Question: I have one edittext on my application and i want soft keyboard on emulator. But problems is its not showing keyboard.
I have tried so many things but its not use full to me :-
'''
InputMethodManager imm = (InputMethodManager) getSystemService(Context.INPUT_METHOD_SERVICE);
imm.showSoftInput(tee_tea_edit_text, InputMethodManager.SHOW_IMPLICIT);
'''
alredy click on this
'''
Edit your AVD, add "Keyboard Support" and change the value to no.
Restart your AVD making sure that you wipe user data. Your keyboard will popup now.
'''
So many things try but not use full to me.
<URL>
<URL>
My avd image is below:-

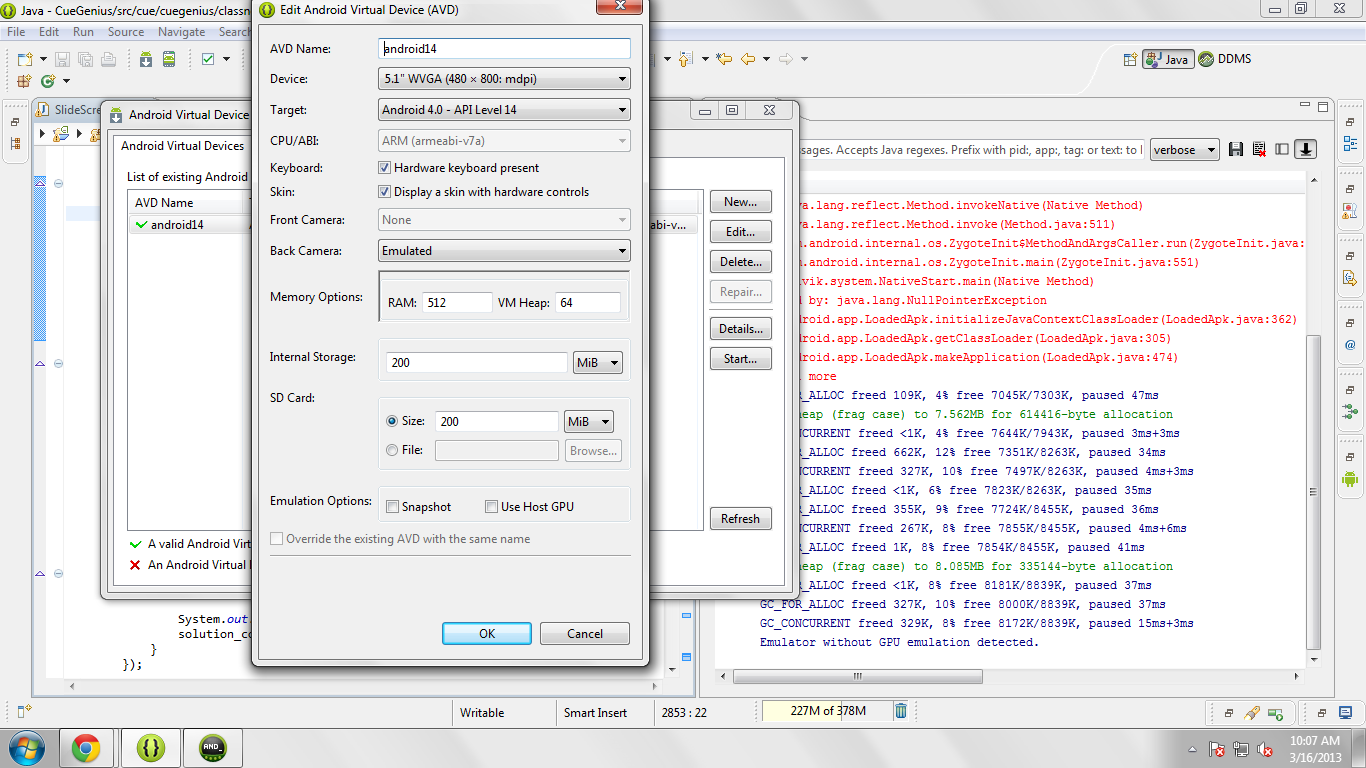
Answer: Well You can try to Edit your AVD and set both :
'Keyboard Lid Support' and 'Keyboard Support' to 'YES'
Then restart your AVD. May be it will work.